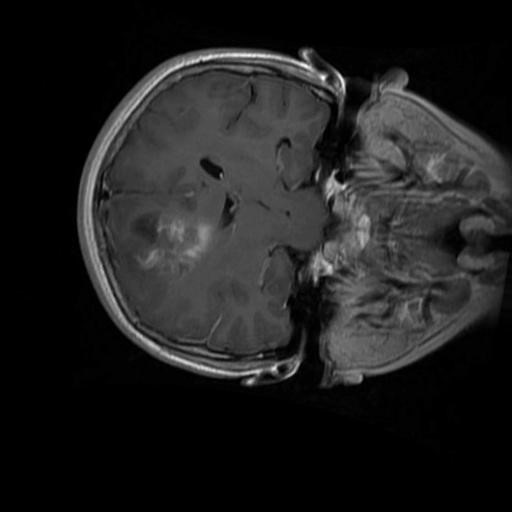
Label: brain_glioma